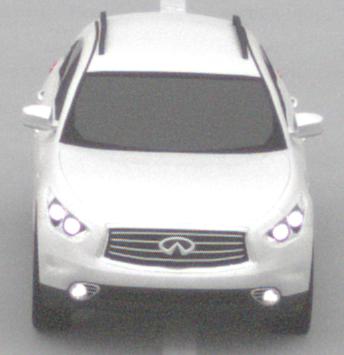
Make: Infiniti
Model: FX 37
Detailed model: FX (S51)
Model produced from: 2012/07
Model produced until: 2013/10
Doors: 5
Color: white
Road condition: dry road
Daytime: midday
Contrast: low contrast